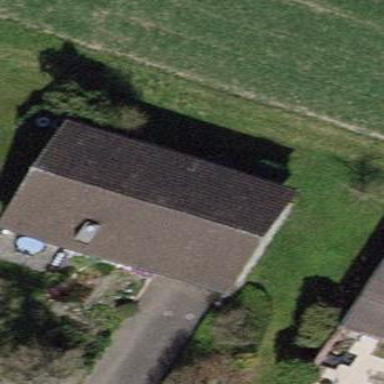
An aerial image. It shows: Simple house.